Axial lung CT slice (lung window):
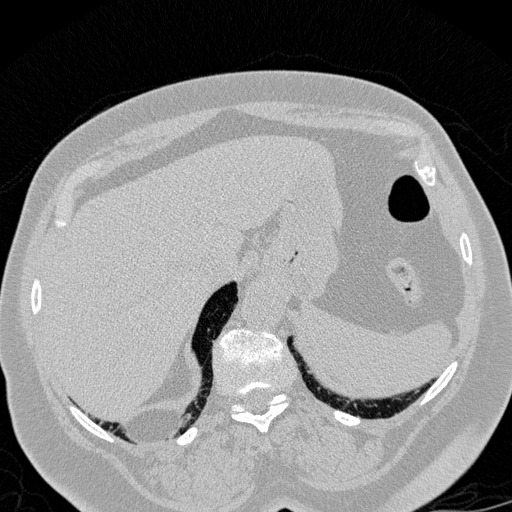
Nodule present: no